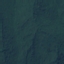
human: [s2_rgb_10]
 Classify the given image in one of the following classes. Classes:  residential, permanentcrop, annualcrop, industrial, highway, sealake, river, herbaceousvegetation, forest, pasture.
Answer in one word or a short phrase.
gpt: Forest